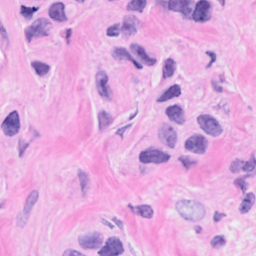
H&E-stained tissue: Breast